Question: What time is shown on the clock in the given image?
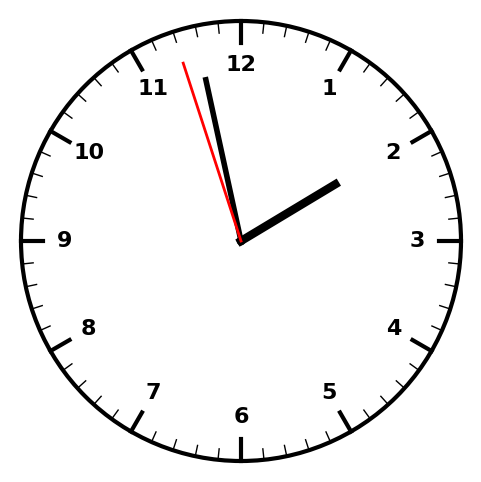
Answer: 01:57:57